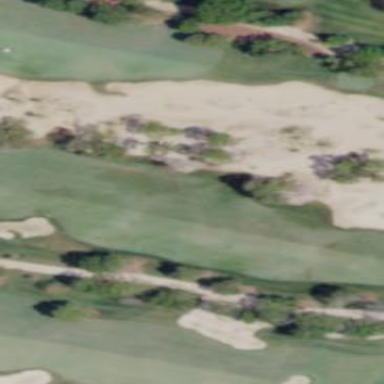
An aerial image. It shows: Golf bunker.